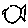
Label: fish